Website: crate-barrel
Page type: gifting
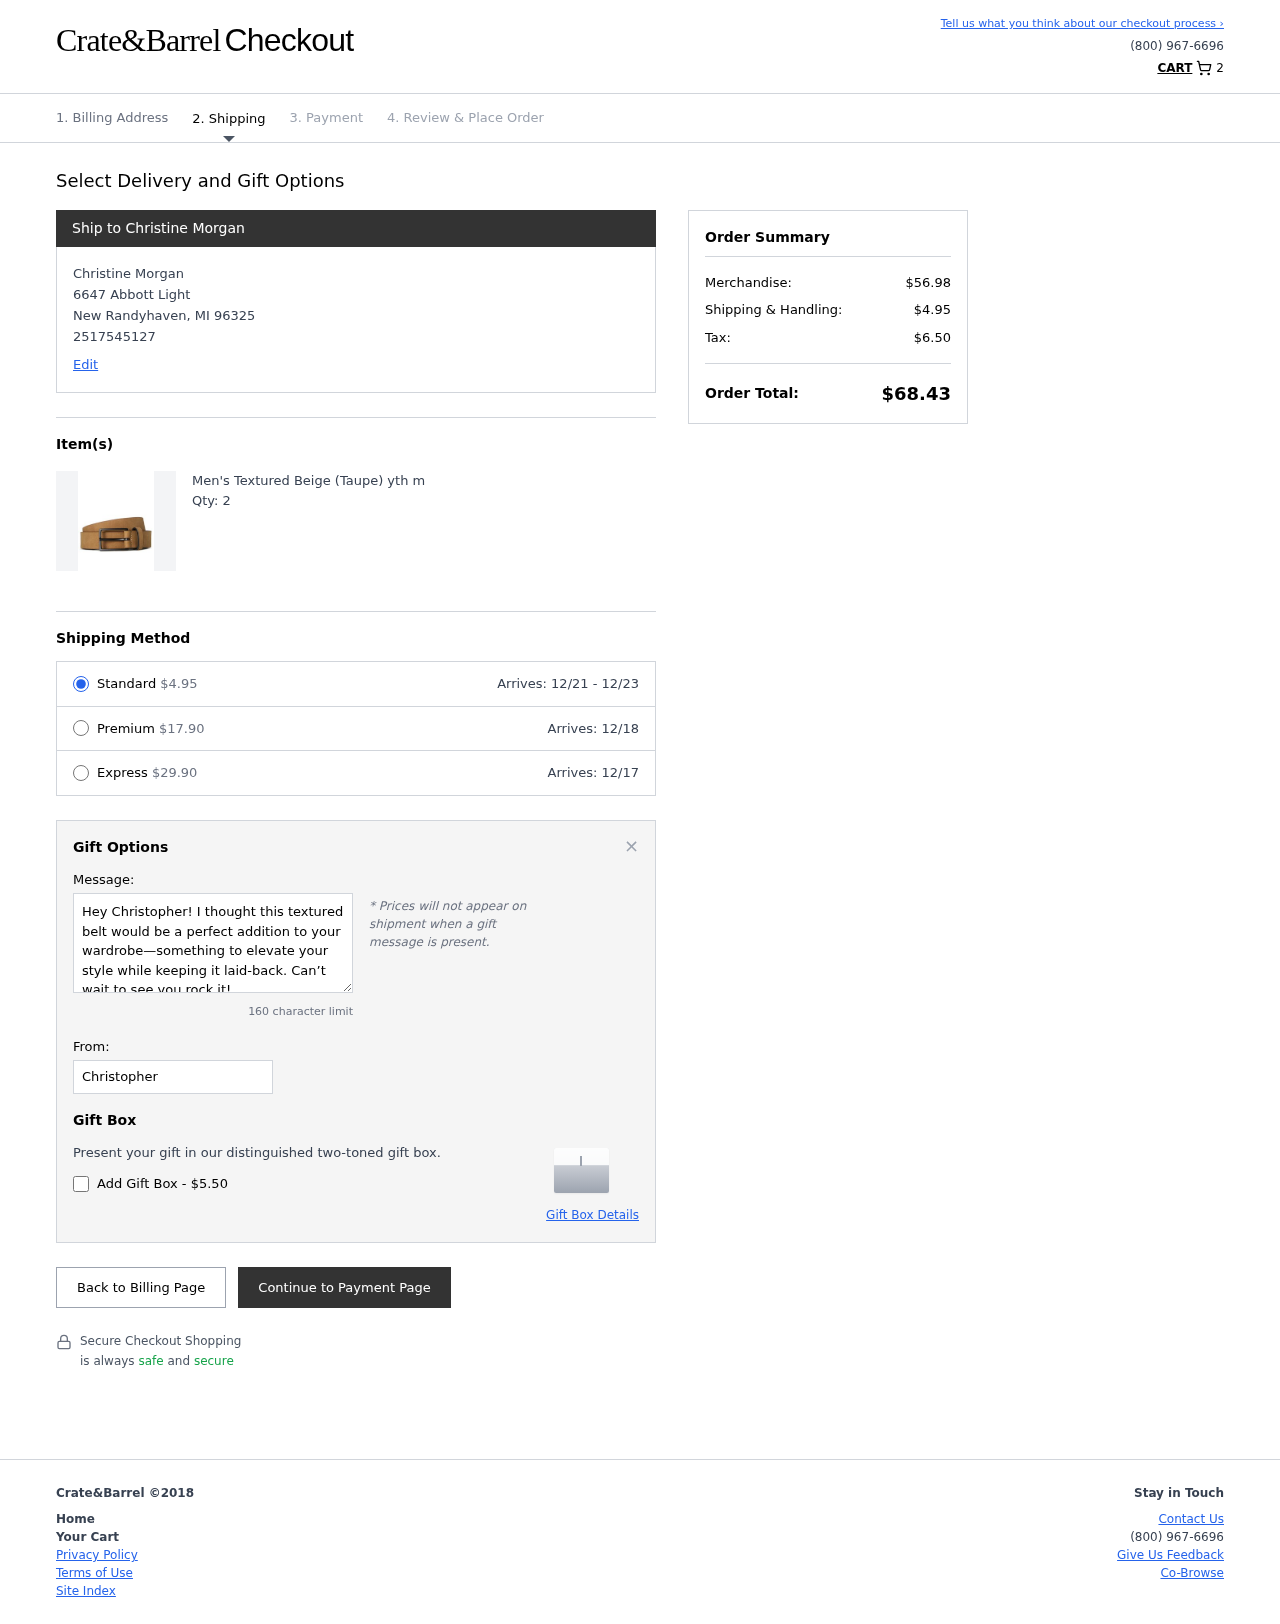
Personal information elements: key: PII_CITY
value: New Randyhaven
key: PII_FULLNAME
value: Christine Morgan
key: PII_GIFT_FIRSTNAME
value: Christopher
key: PII_GIFT_MESSAGE
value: Hey Christopher! I thought this textured belt would be a perfect addition to your wardrobe—something to elevate your style while keeping it laid-back. Can’t wait to see you rock it!
Christine
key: PII_PHONE
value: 2517545127
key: PII_POSTCODE
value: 96325
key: PII_STATE_ABBR
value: MI
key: PII_STREET
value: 6647 Abbott Light
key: PII_FULLNAME2
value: Christine Morgan
Product elements: key: PRODUCT1_NAME
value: Men's Textured Beige (Taupe) yth m
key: PRODUCT1_QUANTITY
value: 2
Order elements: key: ORDER_NUM_ITEMS
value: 2
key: ORDER_SHIPPING_COST
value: $4.95
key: ORDER_DELIVERY_DATE_RANGE
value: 12/21 - 12/23
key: ORDER_PREMIUM_SHIPPING
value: $17.90
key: ORDER_PREMIUM_DATE
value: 12/18
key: ORDER_EXPRESS_SHIPPING
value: $29.90
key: ORDER_EXPRESS_DATE
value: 12/17
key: ORDER_SUBTOTAL
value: $56.98
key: ORDER_TAX
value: $6.50
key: ORDER_TOTAL
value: $68.43